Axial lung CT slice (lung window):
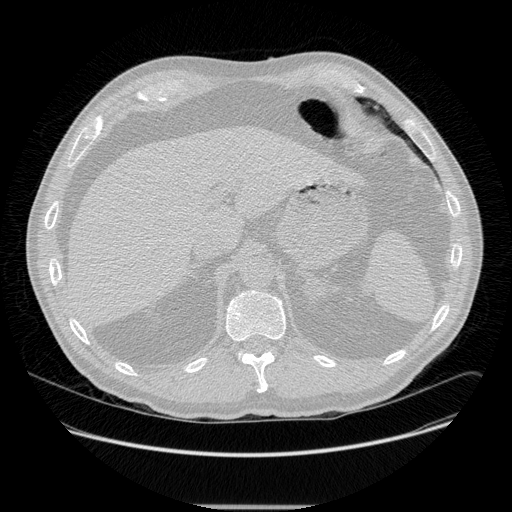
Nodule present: no